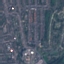
Label: Residential